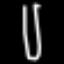
Label: fork